Field crop: tomato
Growth stage: 1
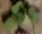
Species: solanum